Field crop: maize
Growth stage: 2
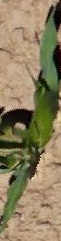
Species: maize